Interaction volume radius: 5 \u00c5
Interaction volume height: 20 \u00c5
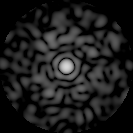
Disorder parameter: 0.8231